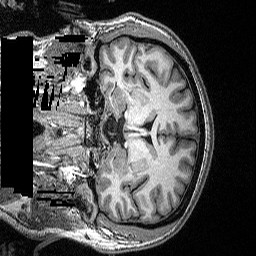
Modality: T1w
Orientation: coronal
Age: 37
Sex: male
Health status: healthy
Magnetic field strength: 3 T
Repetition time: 2.53 s
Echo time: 0.00331 s